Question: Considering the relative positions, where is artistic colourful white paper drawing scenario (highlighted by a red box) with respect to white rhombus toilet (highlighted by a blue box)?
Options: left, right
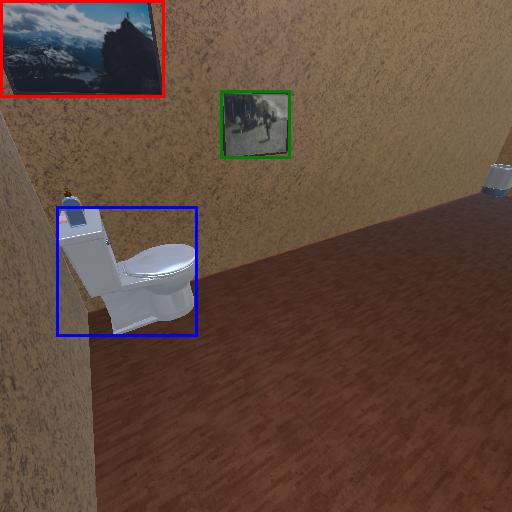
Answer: left